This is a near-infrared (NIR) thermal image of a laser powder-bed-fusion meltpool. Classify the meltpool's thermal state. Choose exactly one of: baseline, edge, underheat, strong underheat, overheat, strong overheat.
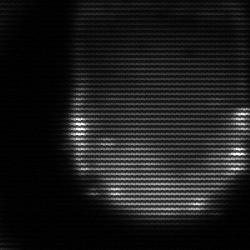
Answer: edge